Question: I want to create a guizmo system on the pyopengl project im working in

To do that i need a way to get what object in the schene the mouse is over, is there a way to find this out?
if it helps as a example this is the project im working on
<URL>
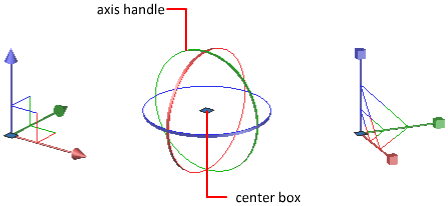
Answer: Based in a awser from <URL> post and some adaptations i was able to get a code that works
'''
from pygame.locals import *
from OpenGL.GL import *
from OpenGL.GLU import *
from OpenGL.GLUT import *
import pygame
import math
def cube(mouse_near, mouse_far):
vertices = (
(1,-1,-1), (1,1,-1), (-1,1,-1), (-1,-1,-1),
(1,-1,1), (1,1,1), (-1,-1,1), (-1,1,1)
)
edegs = (
(0,1), (0,3), (0,4), (2,1), (2,3), (2,7),
(6,3), (6,4), (6,7), (5,1), (5,4), (5,7),
)
faces = (
(0, 1, 2, 3),
(3, 2, 7, 6),
(6, 7, 5, 4),
(4, 5, 1, 0),
(4, 0, 3, 6),
(1, 5, 7, 2),
)
glEnable(GL_POLYGON_OFFSET_FILL)
glPolygonOffset(1.0, 1.0)
glBegin(GL_QUADS)
glColor3fv((0.4,0.4,0.4))
for face in faces:
if(isectQuad(mouse_near, mouse_far, vertices[face[0]], vertices[face[1]], vertices[face[2]], vertices[face[3]])):
glColor3fv((1,0.4,0.4))
else:
glColor3fv((0.4,0.4,0.4))
for vertex in face:
glVertex3fv(vertices[vertex])
glEnd()
glBegin(GL_LINES)
glColor3fv((1,1,1))
for edeg in edegs:
for vertex in edeg:
glVertex3fv(vertices[vertex])
glEnd()
def subtract(v0, v1):
return [v0[0]-v1[0], v0[1]-v1[1], v0[2]-v1[2]]
def dot(v0, v1):
return v0[0]*v1[0]+v0[1]*v1[1]+v0[2]*v1[2]
def length(v):
return math.sqrt(v[0]*v[0]+v[1]*v[1]+v[2]*v[2])
def normalize(v):
l = length(v)
return [v[0]/l, v[1]/l, v[2]/l]
def mults(v, s):
return [v[0]*s, v[1]*s, v[2]*s]
def add(v0, v1):
return [v0[0]+v1[0], v0[1]+v1[1], v0[2]+v1[2]]
def cross(v0, v1):
return [
v0[1]*v1[2]-v1[1]*v0[2],
v0[2]*v1[0]-v1[2]*v0[0],
v0[0]*v1[1]-v1[0]*v0[1]]
def PointInOrOn( P1, P2, A, B ):
CP1 = cross( subtract(B, A), subtract(P1, A) )
CP2 = cross( subtract(B, A), subtract(P2, A) )
return dot( CP1, CP2 ) >= 0
# p0, p1 points on ray
# PA, PB, PC points of the triangle
def isectPlane(p0, p1, PA, PB, PC):
R0 = p0 # origin
D = normalize(subtract(p1, p0))
P0 = PA
NV = normalize( cross( subtract(PB, PA), subtract(PC, PA) ) )
d = dot( D, NV )
if(d == 0):
d = 0.00001
dist_isect = dot( subtract(P0, R0), NV ) / d
P_isect = add(R0, mults(D, dist_isect))
return P_isect, dist_isect
def PointInOrOnQuad( P, A, B, C, D ):
return (PointInOrOn( P, A, B, C ) and PointInOrOn( P, B, C, D ) and
PointInOrOn( P, C, D, A ) and PointInOrOn( P, D, A, B ))
def isectQuad(p0, p1, PA, PB, PC, PD):
P, t = isectPlane(p0, p1, PA, PB, PC)
if t >= 0 and PointInOrOnQuad(P, PA, PB, PC, PD):
return t
return None
pygame.init()
screen = (800, 600)
pygame.display.set_mode(screen, DOUBLEBUF|OPENGL)
glEnable(GL_DEPTH_TEST)
glEnable(GL_COLOR_MATERIAL)
glMatrixMode(GL_PROJECTION)
gluPerspective(45, (screen[0]/screen[1]), 0.1, 50.0)
glMatrixMode(GL_MODELVIEW)
glTranslate(0.0,0.0,-5)
rot_x, rot_y, zoom = 30, 45, -0.5
clock = pygame.time.Clock()
busy = True
mv_mat = (GLdouble * 16)()
p_mat = (GLdouble * 16)()
v_rect = (GLint * 4)()
while busy:
try:
mouse_buttons = pygame.mouse.get_pressed()
button_down = mouse_buttons[0] == 1
for event in pygame.event.get():
if event.type == pygame.QUIT:
busy = False
elif event.type == pygame.MOUSEMOTION:
if button_down:
rot_x = (rot_x + event.rel[1]) % 360
if rot_x > 90 and rot_x < 270:
rot_y = (rot_y - event.rel[0]) % 360
else:
rot_y = (rot_y + event.rel[0]) % 360
elif event.type == pygame.MOUSEBUTTONDOWN:
if event.button == 4:
zoom += 0.2
if event.button == 5:
zoom -= 0.2
glClear(GL_COLOR_BUFFER_BIT|GL_DEPTH_BUFFER_BIT)
glPushMatrix()
glTranslatef(0.0,0.0, zoom)
glRotatef(rot_x, 1, 0, 0)
glRotatef(rot_y, 0, 1, 0)
glGetDoublev(GL_MODELVIEW_MATRIX, mv_mat)
glGetDoublev(GL_PROJECTION_MATRIX, p_mat)
glGetIntegerv(GL_VIEWPORT, v_rect)
mouse_pos = pygame.mouse.get_pos()
mouse_pos = mouse_pos[0], v_rect[3] - mouse_pos[1]
temp_val = [GLdouble() for _ in range(3)]
OpenGL.raw.GLU.gluUnProject(*mouse_pos, 0, mv_mat, p_mat, v_rect, *temp_val)
mouse_near = [v.value for v in temp_val]
OpenGL.raw.GLU.gluUnProject(*mouse_pos, 1, mv_mat, p_mat, v_rect, *temp_val)
mouse_far = [v.value for v in temp_val]
cube(mouse_near, mouse_far)
glPopMatrix()
pygame.display.flip()
clock.tick(100)
except Exception as e:
pygame.quit()
raise e
pygame.quit()
'''
Here is the parameters you will need to know if your mouse pointer is a part of a 3d object
'''
glGetDoublev(GL_MODELVIEW_MATRIX, mv_mat)
glGetDoublev(GL_PROJECTION_MATRIX, p_mat)
glGetIntegerv(GL_VIEWPORT, v_rect)
mouse_pos = pygame.mouse.get_pos()
mouse_pos = mouse_pos[0], v_rect[3] - mouse_pos[1]
temp_val = [GLdouble() for _ in range(3)]
OpenGL.raw.GLU.gluUnProject(*mouse_pos, 0, mv_mat, p_mat, v_rect, *temp_val)
mouse_near = [v.value for v in temp_val]
OpenGL.raw.GLU.gluUnProject(*mouse_pos, 1, mv_mat, p_mat, v_rect, *temp_val)
mouse_far = [v.value for v in temp_val]
'''
And here is the functions that can check that:
'''
import math
def subtract(v0, v1):
return [v0[0]-v1[0], v0[1]-v1[1], v0[2]-v1[2]]
def dot(v0, v1):
return v0[0]*v1[0]+v0[1]*v1[1]+v0[2]*v1[2]
def length(v):
return math.sqrt(v[0]*v[0]+v[1]*v[1]+v[2]*v[2])
def normalize(v):
l = length(v)
return [v[0]/l, v[1]/l, v[2]/l]
def isectSphere(p0, p1, C, R):
A = p0 # origin
B = normalize(subtract(p1, p0)) # direction
oc = subtract(A, C)
a = dot(B, B)
b = 2 * dot(oc, B)
c = dot(oc, oc) - R*R
discriminant = b*b - 4*a*c
if discriminant > 0:
t1 = (-b - math.sqrt(discriminant)) / (2*a)
t2 = (-b + math.sqrt(discriminant)) / (2*a)
t = min(t1, t2)
return t if t >= 0.0 else None
return None
def mults(v, s):
return [v[0]*s, v[1]*s, v[2]*s]
def add(v0, v1):
return [v0[0]+v1[0], v0[1]+v1[1], v0[2]+v1[2]]
def cross(v0, v1):
return [
v0[1]*v1[2]-v1[1]*v0[2],
v0[2]*v1[0]-v1[2]*v0[0],
v0[0]*v1[1]-v1[0]*v0[1]]
def PointInOrOn( P1, P2, A, B ):
CP1 = cross( subtract(B, A), subtract(P1, A) )
CP2 = cross( subtract(B, A), subtract(P2, A) )
return dot( CP1, CP2 ) >= 0
def PointInOrOnTriangle( P, A, B, C ):
return PointInOrOn( P, A, B, C ) and PointInOrOn( P, B, C, A ) and PointInOrOn( P, C, A, B )
# p0, p1 points on ray
# PA, PB, PC points of the triangle
def isectPlane(p0, p1, PA, PB, PC):
R0 = p0 # origin
D = normalize(subtract(p1, p0))
P0 = PA
NV = normalize( cross( subtract(PB, PA), subtract(PC, PA) ) )
dist_isect = dot( subtract(P0, R0), NV ) / dot( D, NV )
P_isect = add(R0, mults(D, dist_isect))
return P_isect, dist_isect
def isectTrianlge(p0, p1, PA, PB, PC):
P, t = isectPlane(p0, p1, PA, PB, PC)
if t >= 0 and PointInOrOnTriangle(P, PA, PB, PC):
return t
return None
def PointInOrOnQuad( P, A, B, C, D ):
return (PointInOrOn( P, A, B, C ) and PointInOrOn( P, B, C, D ) and
PointInOrOn( P, C, D, A ) and PointInOrOn( P, D, A, B ))
def isectQuad(p0, p1, PA, PB, PC, PD):
P, t = isectPlane(p0, p1, PA, PB, PC)
if t >= 0 and PointInOrOnQuad(P, PA, PB, PC, PD):
return t
return None
def isectCuboid(p0, p1, pMin, pMax):
t = None
try:
pl = [[pMin[0], pMin[1], pMin[2]], [pMax[0], pMin[1], pMin[2]],
[pMax[0], pMax[1], pMin[2]], [pMin[0], pMax[1], pMin[2]],
[pMin[0], pMin[1], pMax[2]], [pMax[0], pMin[1], pMax[2]],
[pMax[0], pMax[1], pMax[2]], [pMin[0], pMax[1], pMax[2]]]
il = [[0, 1, 2, 3], [4, 5, 6, 7], [4, 0, 3, 7], [1, 5, 6, 2], [4, 3, 1, 0], [3, 2, 6, 7]]
for qi in il:
ts = isectQuad(p0, p1, pl[qi[0]], pl[qi[1]], pl[qi[2]], pl[qi[3]] )
if ts != None and ts >= 0 and (t == None or ts < t):
t = ts
except:
t = None
return t
'''
Note that those isect functions return the distance the interception point is from the screen